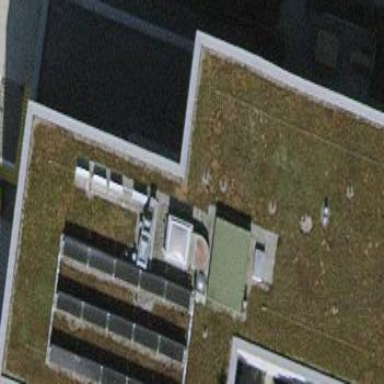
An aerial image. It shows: Residential building with flat roof.